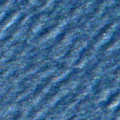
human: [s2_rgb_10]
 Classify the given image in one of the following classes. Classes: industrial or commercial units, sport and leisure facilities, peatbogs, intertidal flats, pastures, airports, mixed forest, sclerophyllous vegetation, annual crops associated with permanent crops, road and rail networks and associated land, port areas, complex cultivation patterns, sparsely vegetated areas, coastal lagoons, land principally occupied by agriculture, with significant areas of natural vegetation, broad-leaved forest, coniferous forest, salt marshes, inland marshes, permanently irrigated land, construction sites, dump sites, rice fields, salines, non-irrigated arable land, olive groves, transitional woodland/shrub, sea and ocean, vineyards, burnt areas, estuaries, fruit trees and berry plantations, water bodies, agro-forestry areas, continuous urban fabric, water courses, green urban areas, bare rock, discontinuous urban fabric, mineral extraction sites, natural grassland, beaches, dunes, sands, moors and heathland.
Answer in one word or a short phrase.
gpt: sea and ocean